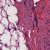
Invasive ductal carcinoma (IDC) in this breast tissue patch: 0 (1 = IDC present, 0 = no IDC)